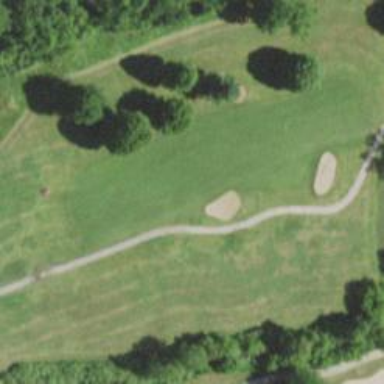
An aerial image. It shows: Grassy area designated as golf fairway.